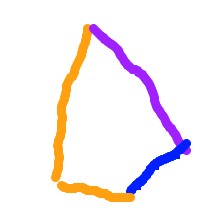
Shape: kite